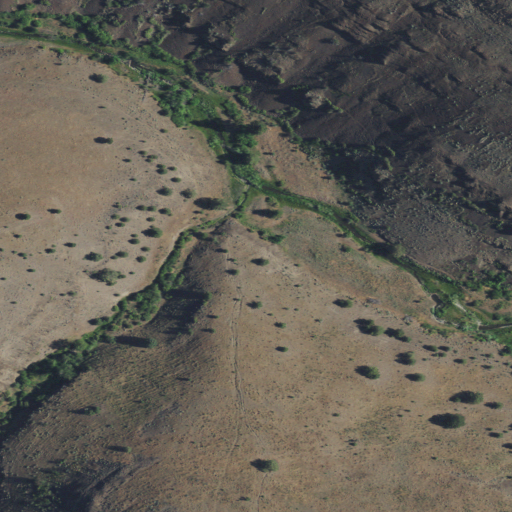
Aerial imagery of valley in Oregon named Wild Calf Canyon containing grassland and shrub